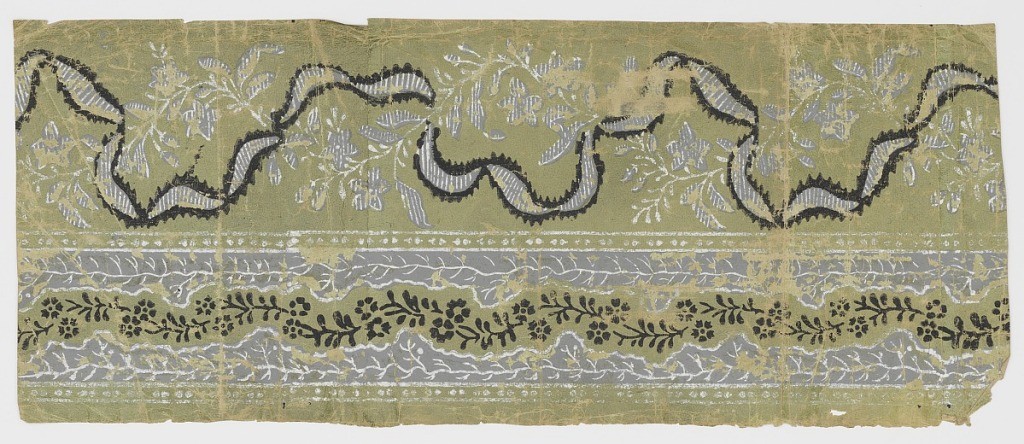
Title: Border
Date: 1790–1810
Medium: Block printed on handmade paper
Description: Wide upper band containing ribbon intertwined with vining foliage. Bottom band has lacy look - with central band of vining floral between two edge bands on vining foliage. Bands of beading above and below this bottom band. Printed in white, gray and black on green ground.

H# 525A